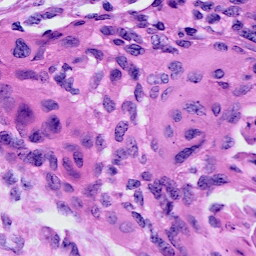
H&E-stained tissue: Cervix